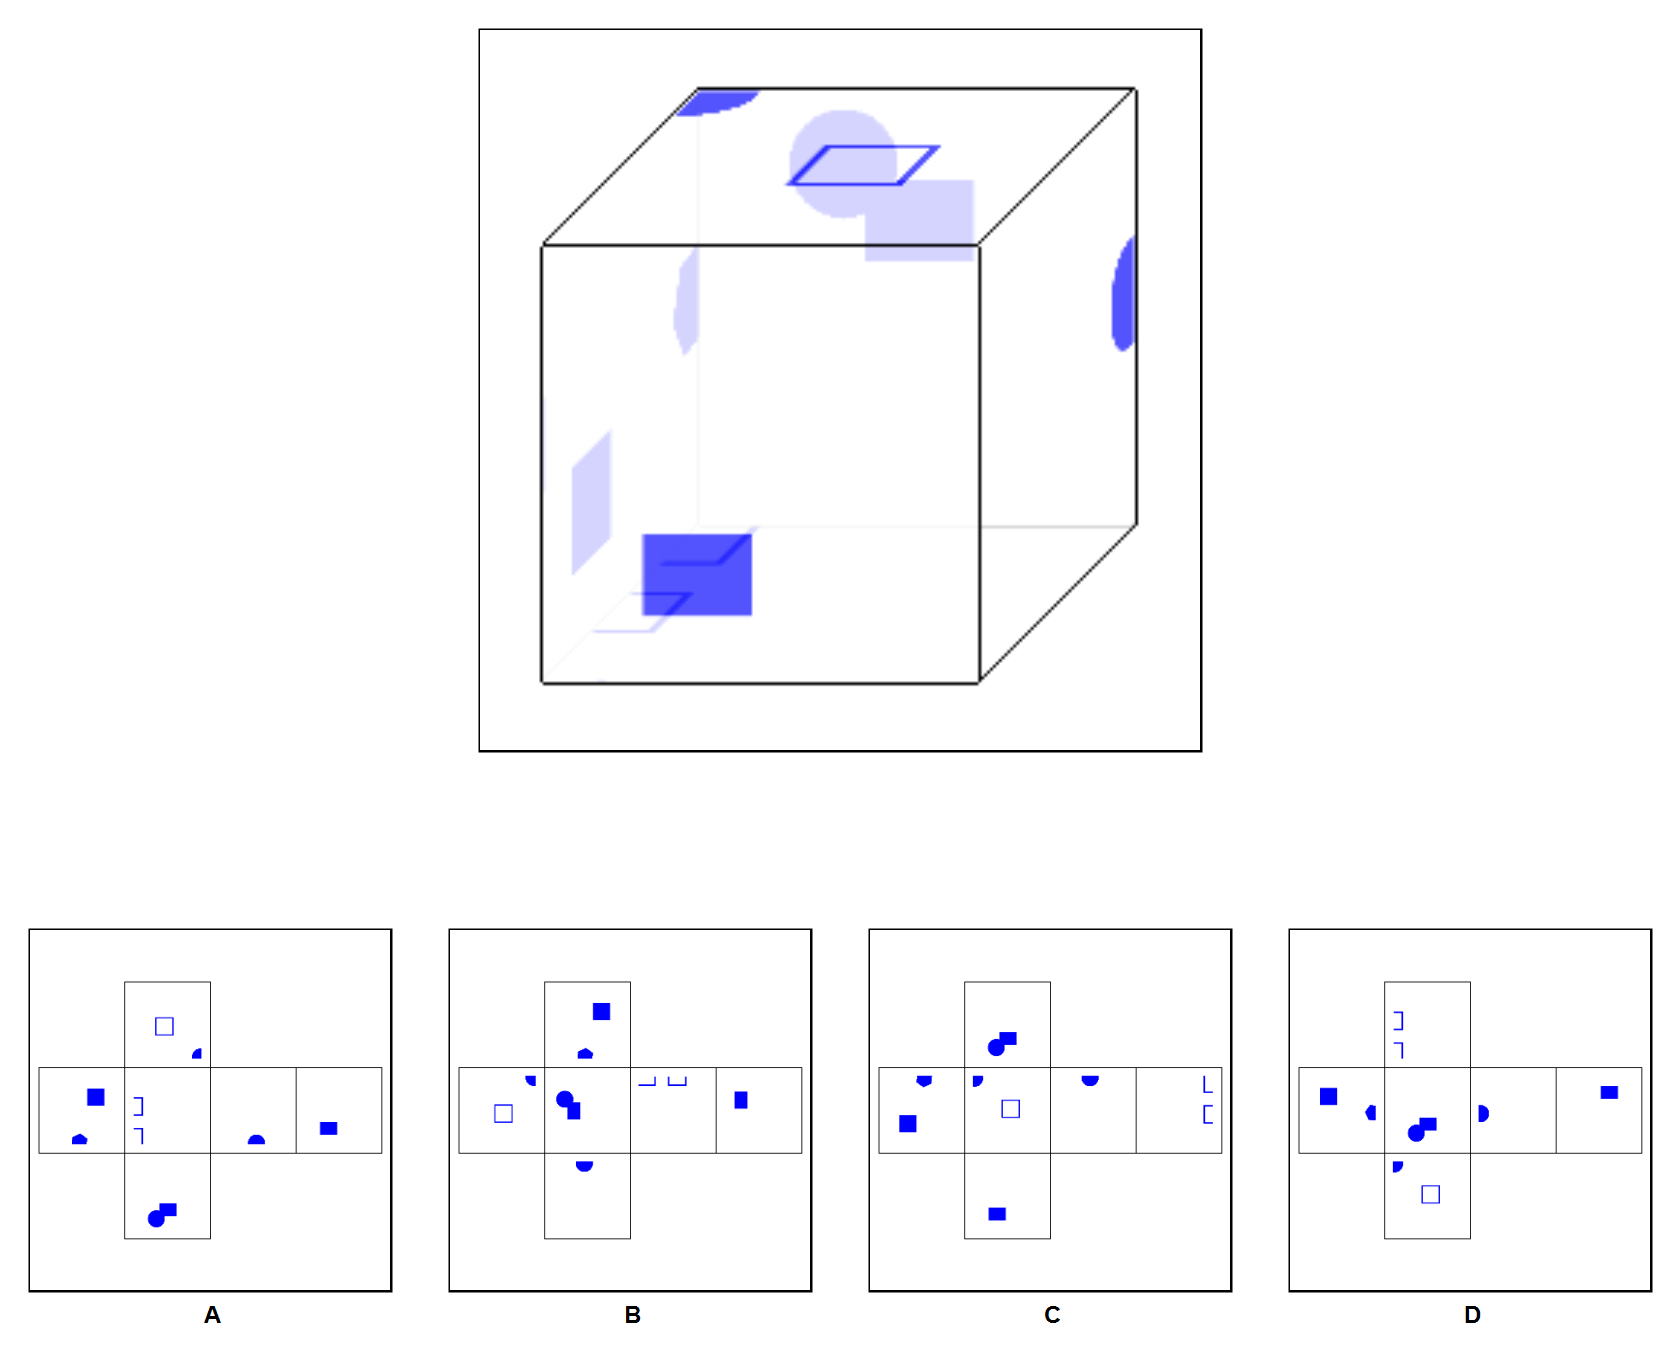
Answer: A